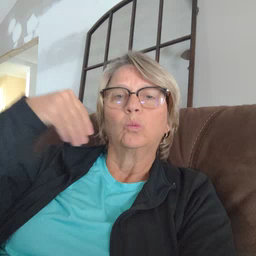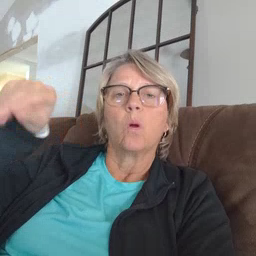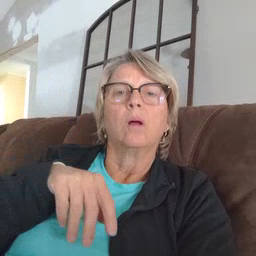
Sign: store